Question: I've been using Durandal for a landing page of sorts, and using it to populate the main content of a page ('#applicationHost', red area below). It works, but page rendering speed is an issue (requirejs, ajax calls, composition, etc)
Since we have the content data already, we were considering rendering the page content server-side.
However we would still like to use Durandal on this page to allow hash-routing to other views, trigger Durandal dialogs, and to data-bind some observables that can be loaded asynchronously. (areas in green below)

Problem is I don't want to replace #applicationHost content (red above) immediately when starting Durandal on this landing page. For hash-routing to other views, I would like to replace or hide it.
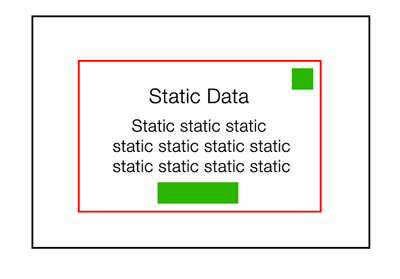
Answer: Came up with a decent solution for this, hope it helps others:
<URL>